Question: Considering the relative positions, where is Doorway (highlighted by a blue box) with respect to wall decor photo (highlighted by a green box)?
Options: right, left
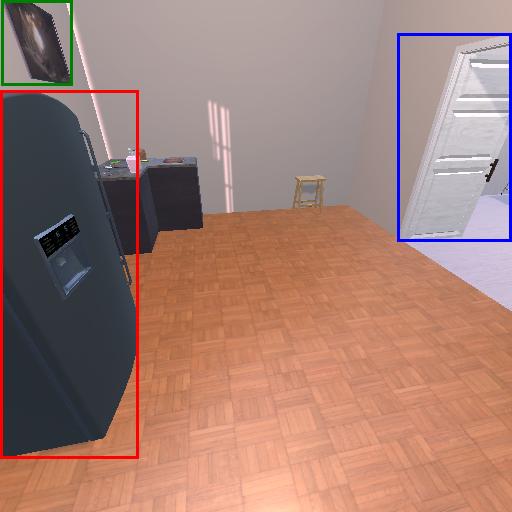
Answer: right